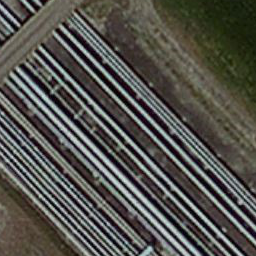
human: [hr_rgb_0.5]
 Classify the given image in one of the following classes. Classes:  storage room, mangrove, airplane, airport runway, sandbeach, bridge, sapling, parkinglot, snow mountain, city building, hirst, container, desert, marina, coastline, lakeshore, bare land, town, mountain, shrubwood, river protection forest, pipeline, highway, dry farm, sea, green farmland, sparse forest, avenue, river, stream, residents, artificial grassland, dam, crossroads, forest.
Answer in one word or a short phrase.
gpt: pipeline